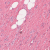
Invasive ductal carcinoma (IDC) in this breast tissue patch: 1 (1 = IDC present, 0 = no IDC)